Interaction volume radius: 10 \u00c5
Interaction volume height: 10 \u00c5
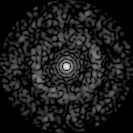
Disorder parameter: 0.8274